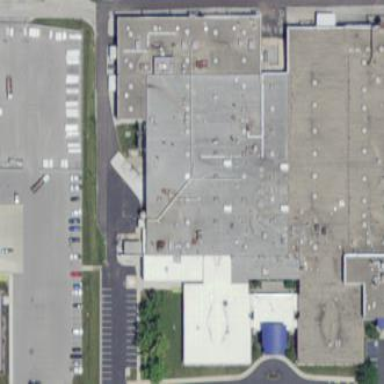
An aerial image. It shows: Industrial building.